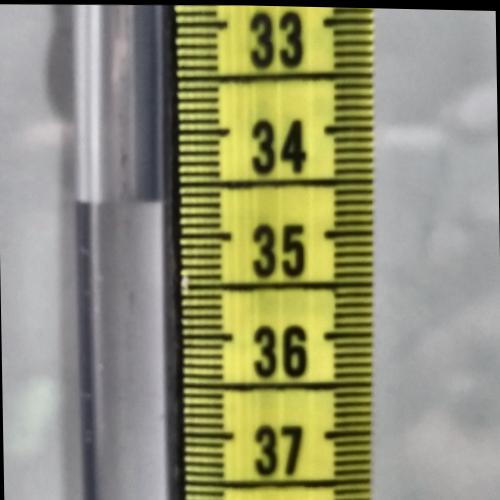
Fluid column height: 34.7 cm